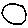
Label: circle